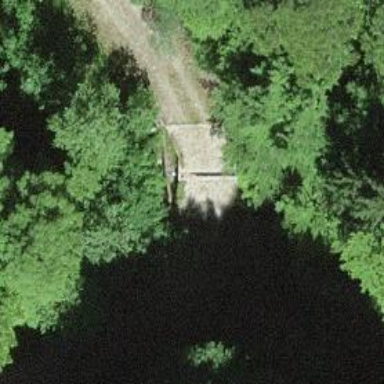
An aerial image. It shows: Culvert tunnel.